Question: **Edit 18-06-2020 - I found the answer <URL>
I am making a calendar Component in ReactJS. When I click on any day button in the calendar, I would like to show a full width Component, right below the row of the button I clicked, where I can select an hour-interval for reservations.
I am attaching an image so I can explain better.

Let's say I insert a '<div>' between 3 and 4, the remaining table moves down by 300px, even if I didn't insert it at the end of the grid system. First row stays in place, the rest of the table should slide down by 300px. The same with the rest.
My html with the days buttons looks like this:
'''
<div class="days">
<div role="button" class="day-button otherMonth ">25</div>
<div role="button" class="day-button otherMonth ">26</div>
<div role="button" class="day-button otherMonth ">27</div>
<div role="button" class="day-button otherMonth ">28</div>
<div role="button" class="day-button otherMonth ">29</div>
<div role="button" class="day-button otherMonth ">30</div>
<div role="button" class="day-button ">1</div>
<div role="button" class="day-button ">2</div>
...
<div role="button" class="day-button ">30</div>
<div role="button" class="day-button ">31</div>
<div role="button" class="day-button otherMonth ">1</div>
<div role="button" class="day-button otherMonth ">2</div>
<div role="button" class="day-button otherMonth ">3</div>
<div role="button" class="day-button otherMonth ">4</div>
<div role="button" class="day-button otherMonth ">5</div>
</div>
'''
My grid style css
'''
grid-display{
display: grid;
grid-template-columns: repeat(7, 1fr);
column-gap: 0px;
row-gap: 1em;
justify-items: center;
}
'''
<URL>
Do I really need to make containers for each row of the table?
Is there any way that CSS knows how to insert an element at the end of the row?
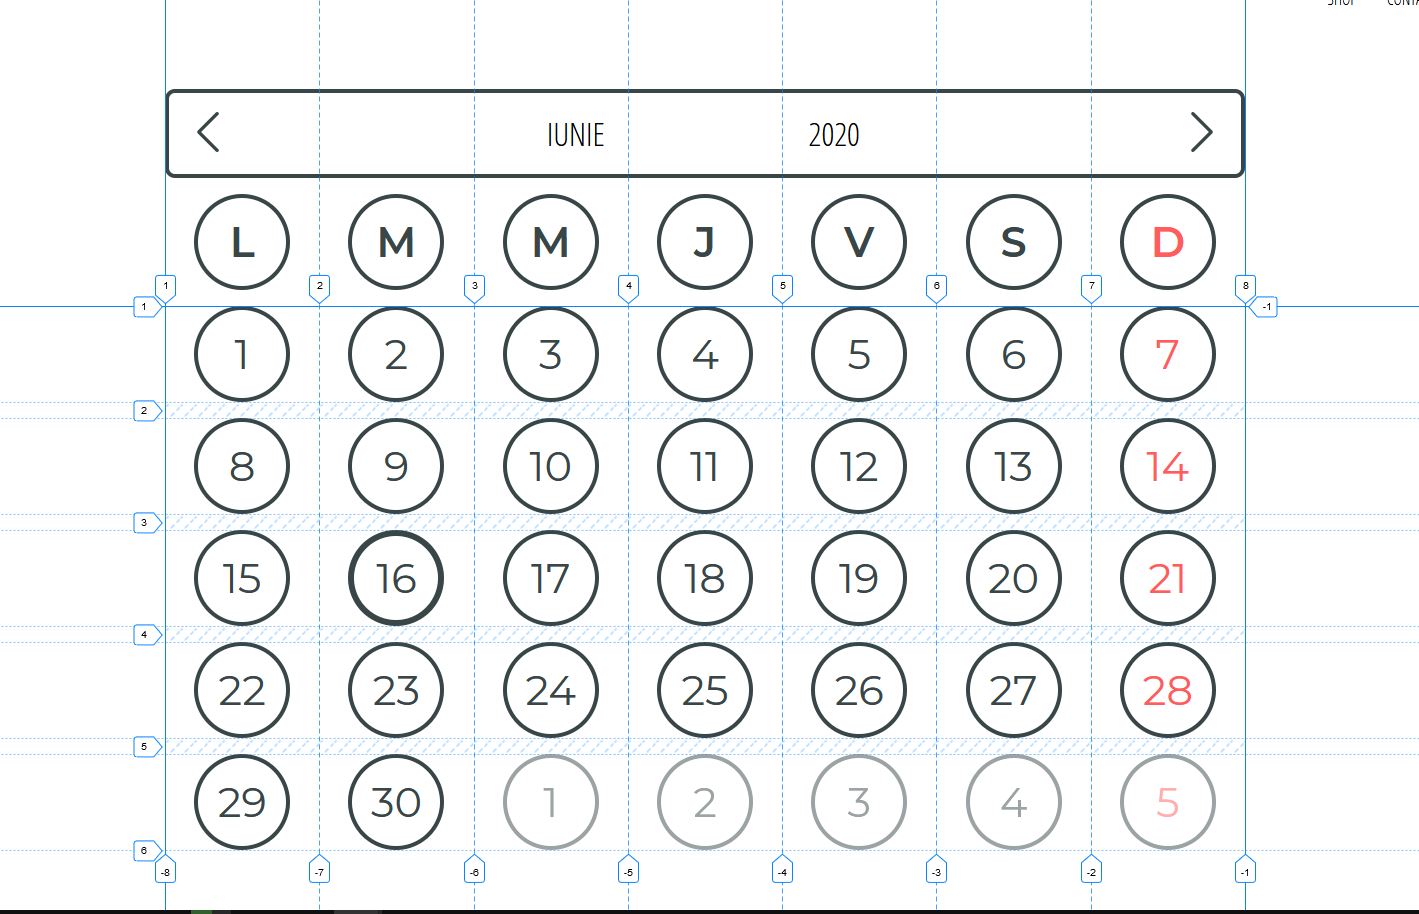
Answer: I found the answer <URL>